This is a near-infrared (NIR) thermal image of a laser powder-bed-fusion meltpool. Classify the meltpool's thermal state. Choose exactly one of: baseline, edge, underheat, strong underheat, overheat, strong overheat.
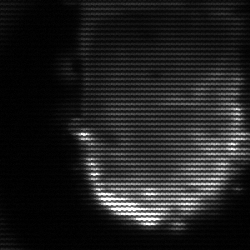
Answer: baseline